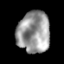
Tissue: lung
Cell type: Fibroblasts
Senescence score: 0.1802
Nuclear area (px): 1337
Mean DAPI intensity: 152.428